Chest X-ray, AP view. Patient: 66 years old, sex F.
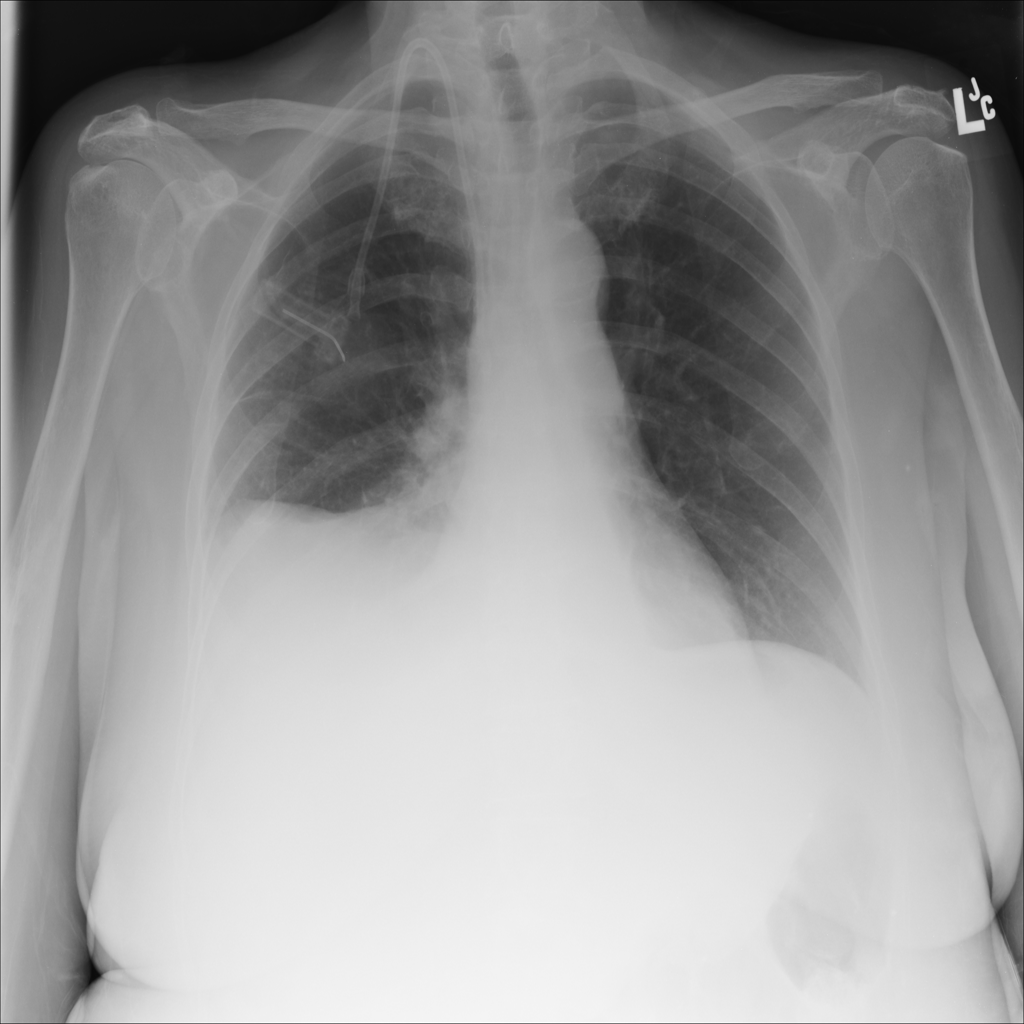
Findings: Effusion